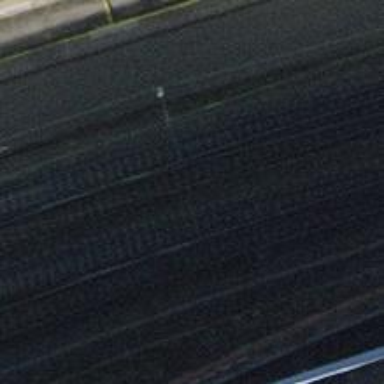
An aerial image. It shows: Single railway track with electrified contact line.